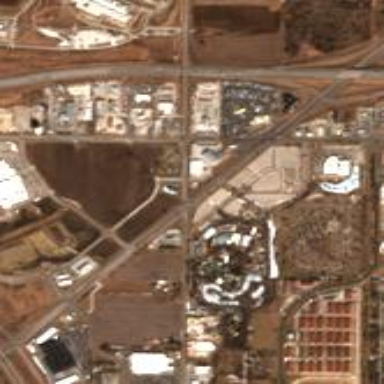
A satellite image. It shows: Theme park.